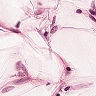
Metastatic tissue present: no